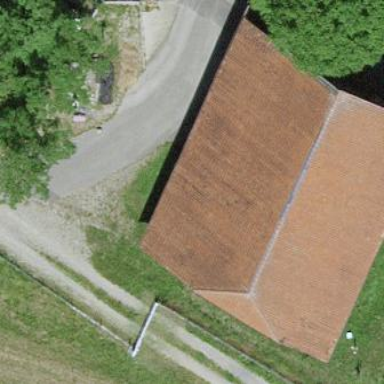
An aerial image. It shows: Rural barn.